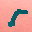
Label: 5